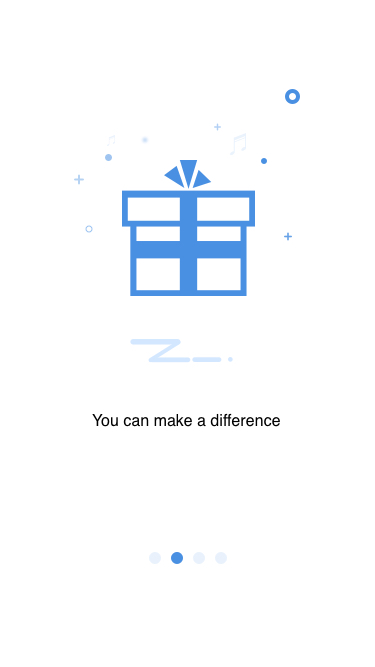
Text in this UI design:
You can make a difference